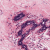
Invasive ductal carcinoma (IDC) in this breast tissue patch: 0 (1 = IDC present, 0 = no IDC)